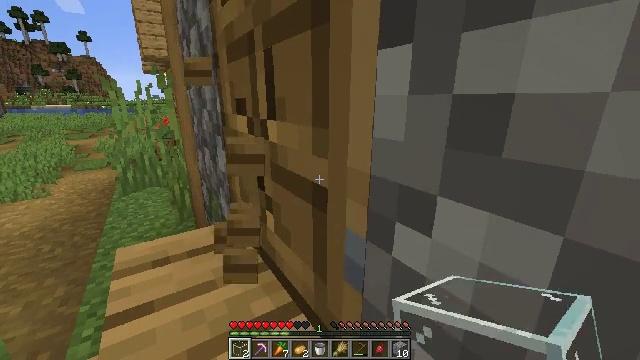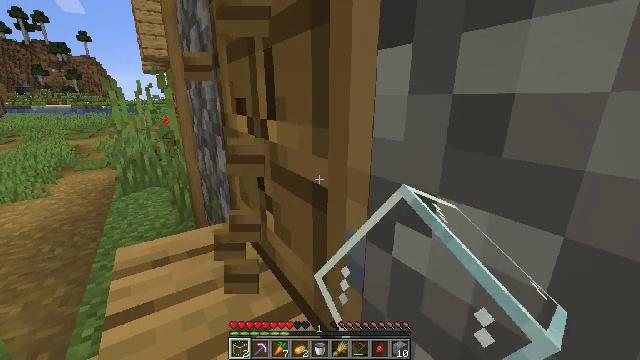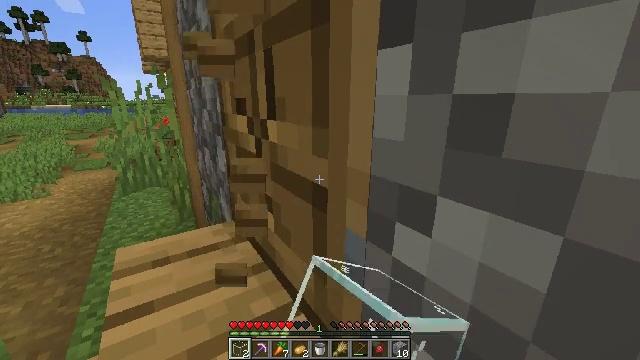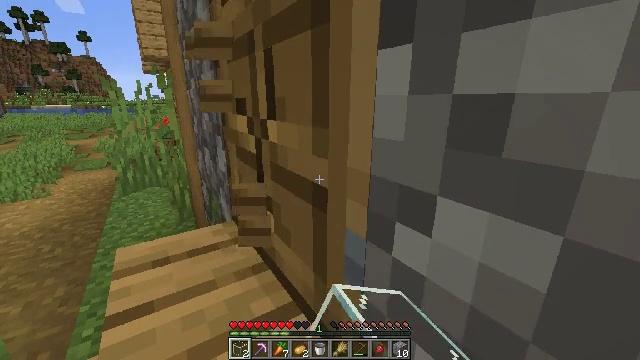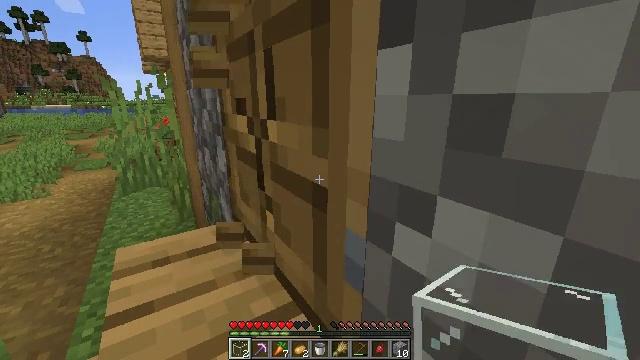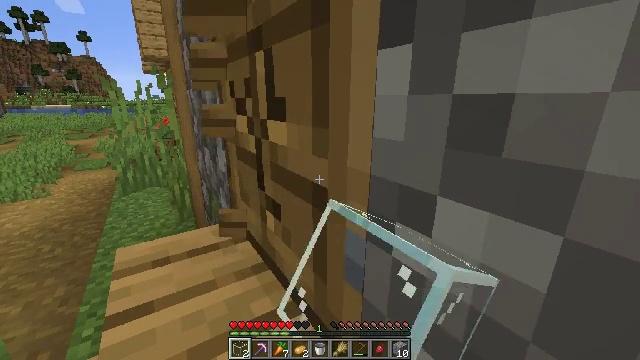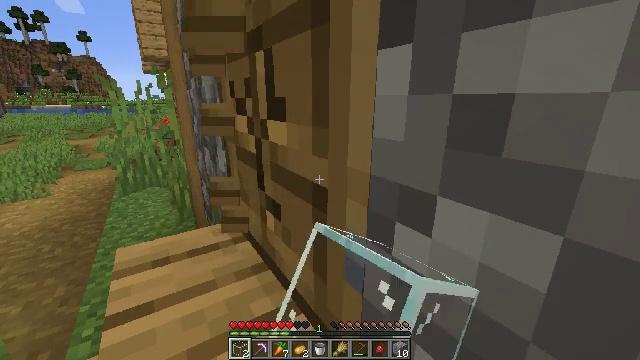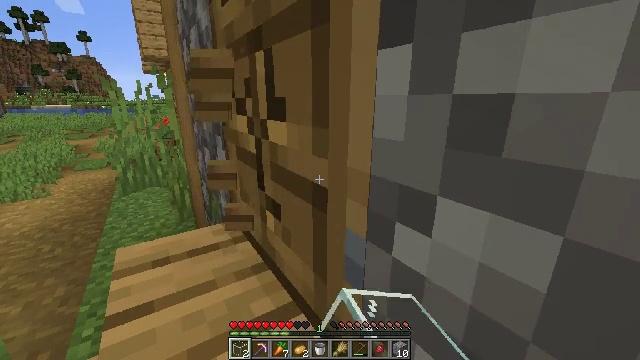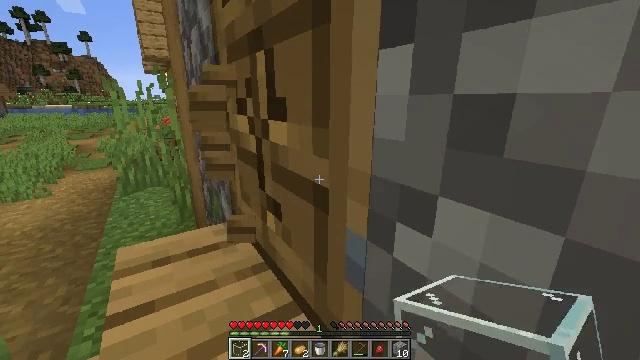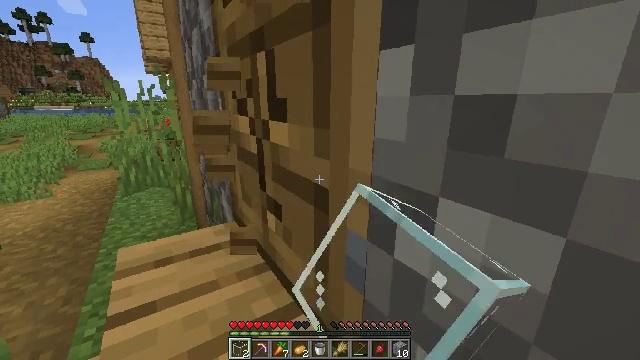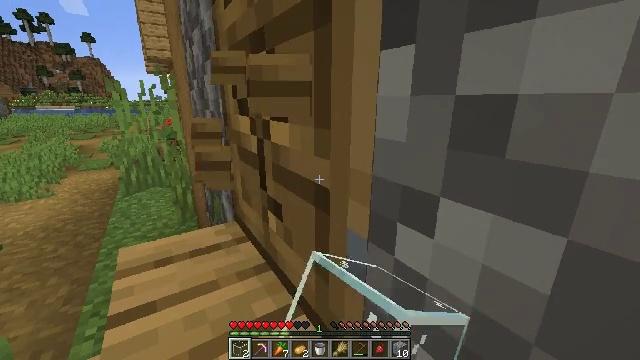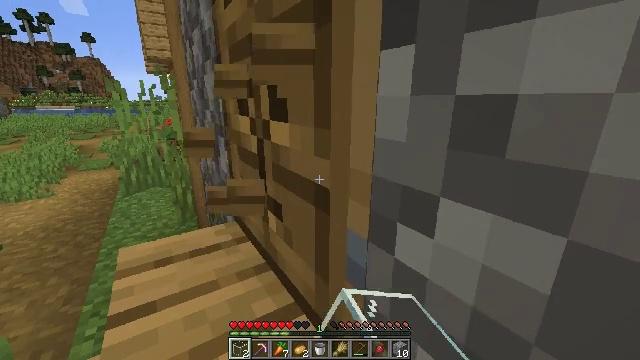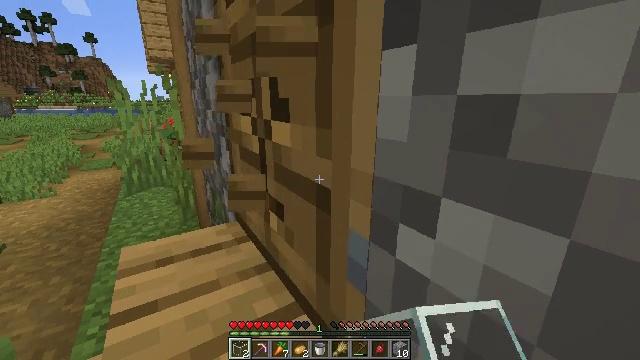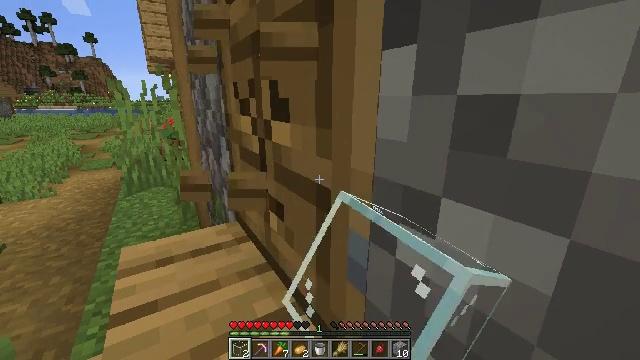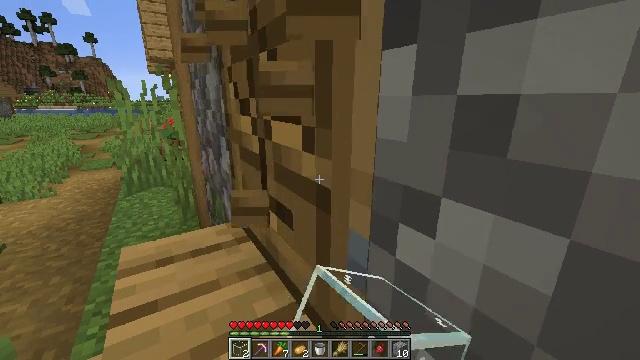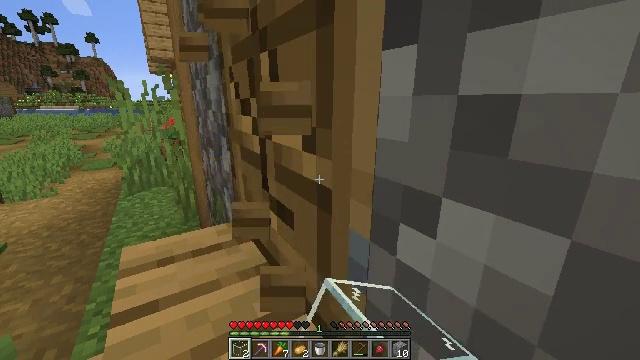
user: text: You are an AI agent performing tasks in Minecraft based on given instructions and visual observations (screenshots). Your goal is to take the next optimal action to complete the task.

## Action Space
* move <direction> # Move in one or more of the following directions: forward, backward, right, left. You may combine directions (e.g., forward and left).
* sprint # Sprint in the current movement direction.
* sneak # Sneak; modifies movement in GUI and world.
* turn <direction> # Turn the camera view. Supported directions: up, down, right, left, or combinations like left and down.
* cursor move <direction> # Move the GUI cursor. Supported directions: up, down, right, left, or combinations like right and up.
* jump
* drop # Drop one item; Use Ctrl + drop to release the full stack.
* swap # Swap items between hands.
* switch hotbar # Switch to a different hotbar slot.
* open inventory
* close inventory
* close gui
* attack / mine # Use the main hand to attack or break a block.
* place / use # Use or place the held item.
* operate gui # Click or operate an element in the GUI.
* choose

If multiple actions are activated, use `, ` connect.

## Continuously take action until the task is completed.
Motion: motion action
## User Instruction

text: Break the oak door to remove it.
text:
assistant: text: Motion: attack / mine
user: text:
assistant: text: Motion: attack / mine
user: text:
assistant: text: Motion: attack / mine
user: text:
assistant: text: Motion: attack / mine
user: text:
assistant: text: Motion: attack / mine
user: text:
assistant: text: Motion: attack / mine
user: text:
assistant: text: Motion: attack / mine
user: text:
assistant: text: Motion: attack / mine
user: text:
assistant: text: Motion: attack / mine
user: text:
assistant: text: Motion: attack / mine
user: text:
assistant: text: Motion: attack / mine
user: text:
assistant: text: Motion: attack / mine
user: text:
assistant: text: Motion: attack / mine
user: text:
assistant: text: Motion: attack / mine
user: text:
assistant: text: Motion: attack / mine
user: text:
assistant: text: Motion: attack / mine
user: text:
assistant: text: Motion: attack / mine
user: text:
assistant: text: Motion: attack / mine
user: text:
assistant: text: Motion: attack / mine
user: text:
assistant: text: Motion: attack / mine
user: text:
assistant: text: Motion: attack / mine
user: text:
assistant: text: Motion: attack / mine
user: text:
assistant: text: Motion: attack / mine
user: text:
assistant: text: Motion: attack / mine
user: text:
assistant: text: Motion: attack / mine
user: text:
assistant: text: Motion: attack / mine
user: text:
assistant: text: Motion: attack / mine
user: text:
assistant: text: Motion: attack / mine
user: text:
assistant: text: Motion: attack / mine
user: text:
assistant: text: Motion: attack / mine